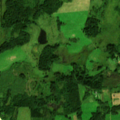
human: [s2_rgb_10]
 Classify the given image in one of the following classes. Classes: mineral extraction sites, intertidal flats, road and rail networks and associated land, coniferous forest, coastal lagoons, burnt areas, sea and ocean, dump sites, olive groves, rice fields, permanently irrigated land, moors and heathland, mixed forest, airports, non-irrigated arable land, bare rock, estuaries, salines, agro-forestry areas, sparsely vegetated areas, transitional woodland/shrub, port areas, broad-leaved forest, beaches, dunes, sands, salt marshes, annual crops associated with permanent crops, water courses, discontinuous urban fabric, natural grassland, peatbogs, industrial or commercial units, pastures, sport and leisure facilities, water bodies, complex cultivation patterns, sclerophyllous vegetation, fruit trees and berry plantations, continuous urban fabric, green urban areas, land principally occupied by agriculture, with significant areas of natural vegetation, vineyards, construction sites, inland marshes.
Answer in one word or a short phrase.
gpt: non-irrigated arable land, pastures, complex cultivation patterns, land principally occupied by agriculture, with significant areas of natural vegetation, broad-leaved forest, mixed forest, transitional woodland/shrub